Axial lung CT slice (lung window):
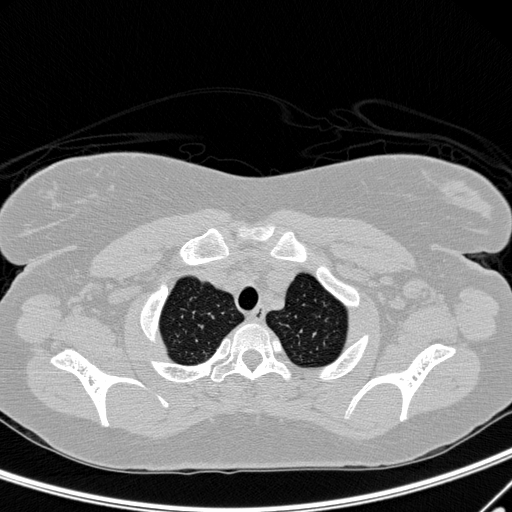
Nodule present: no